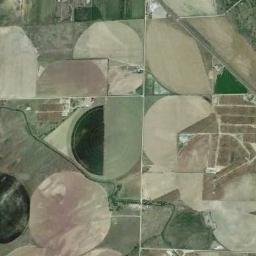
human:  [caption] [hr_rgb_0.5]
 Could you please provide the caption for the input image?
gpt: Several khaki and green circular or fan-shaped farmlands with different radii and radians are surrounded by some lands with other vegetation .

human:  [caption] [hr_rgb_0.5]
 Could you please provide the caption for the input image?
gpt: There are some green circle farmland and some bare circle farmland .

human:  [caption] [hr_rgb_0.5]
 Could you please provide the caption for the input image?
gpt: Several green and tan mixed circular fields, Including semi-circular and irregular .

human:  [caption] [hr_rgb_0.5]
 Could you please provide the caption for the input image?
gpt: There are round fields on the right .

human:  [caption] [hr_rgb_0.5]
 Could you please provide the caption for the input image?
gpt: There are some circular farmlands distributed irregularly .